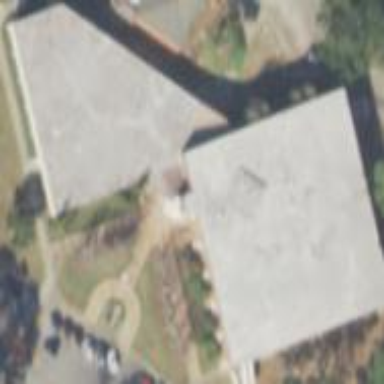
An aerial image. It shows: Library building.